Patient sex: M
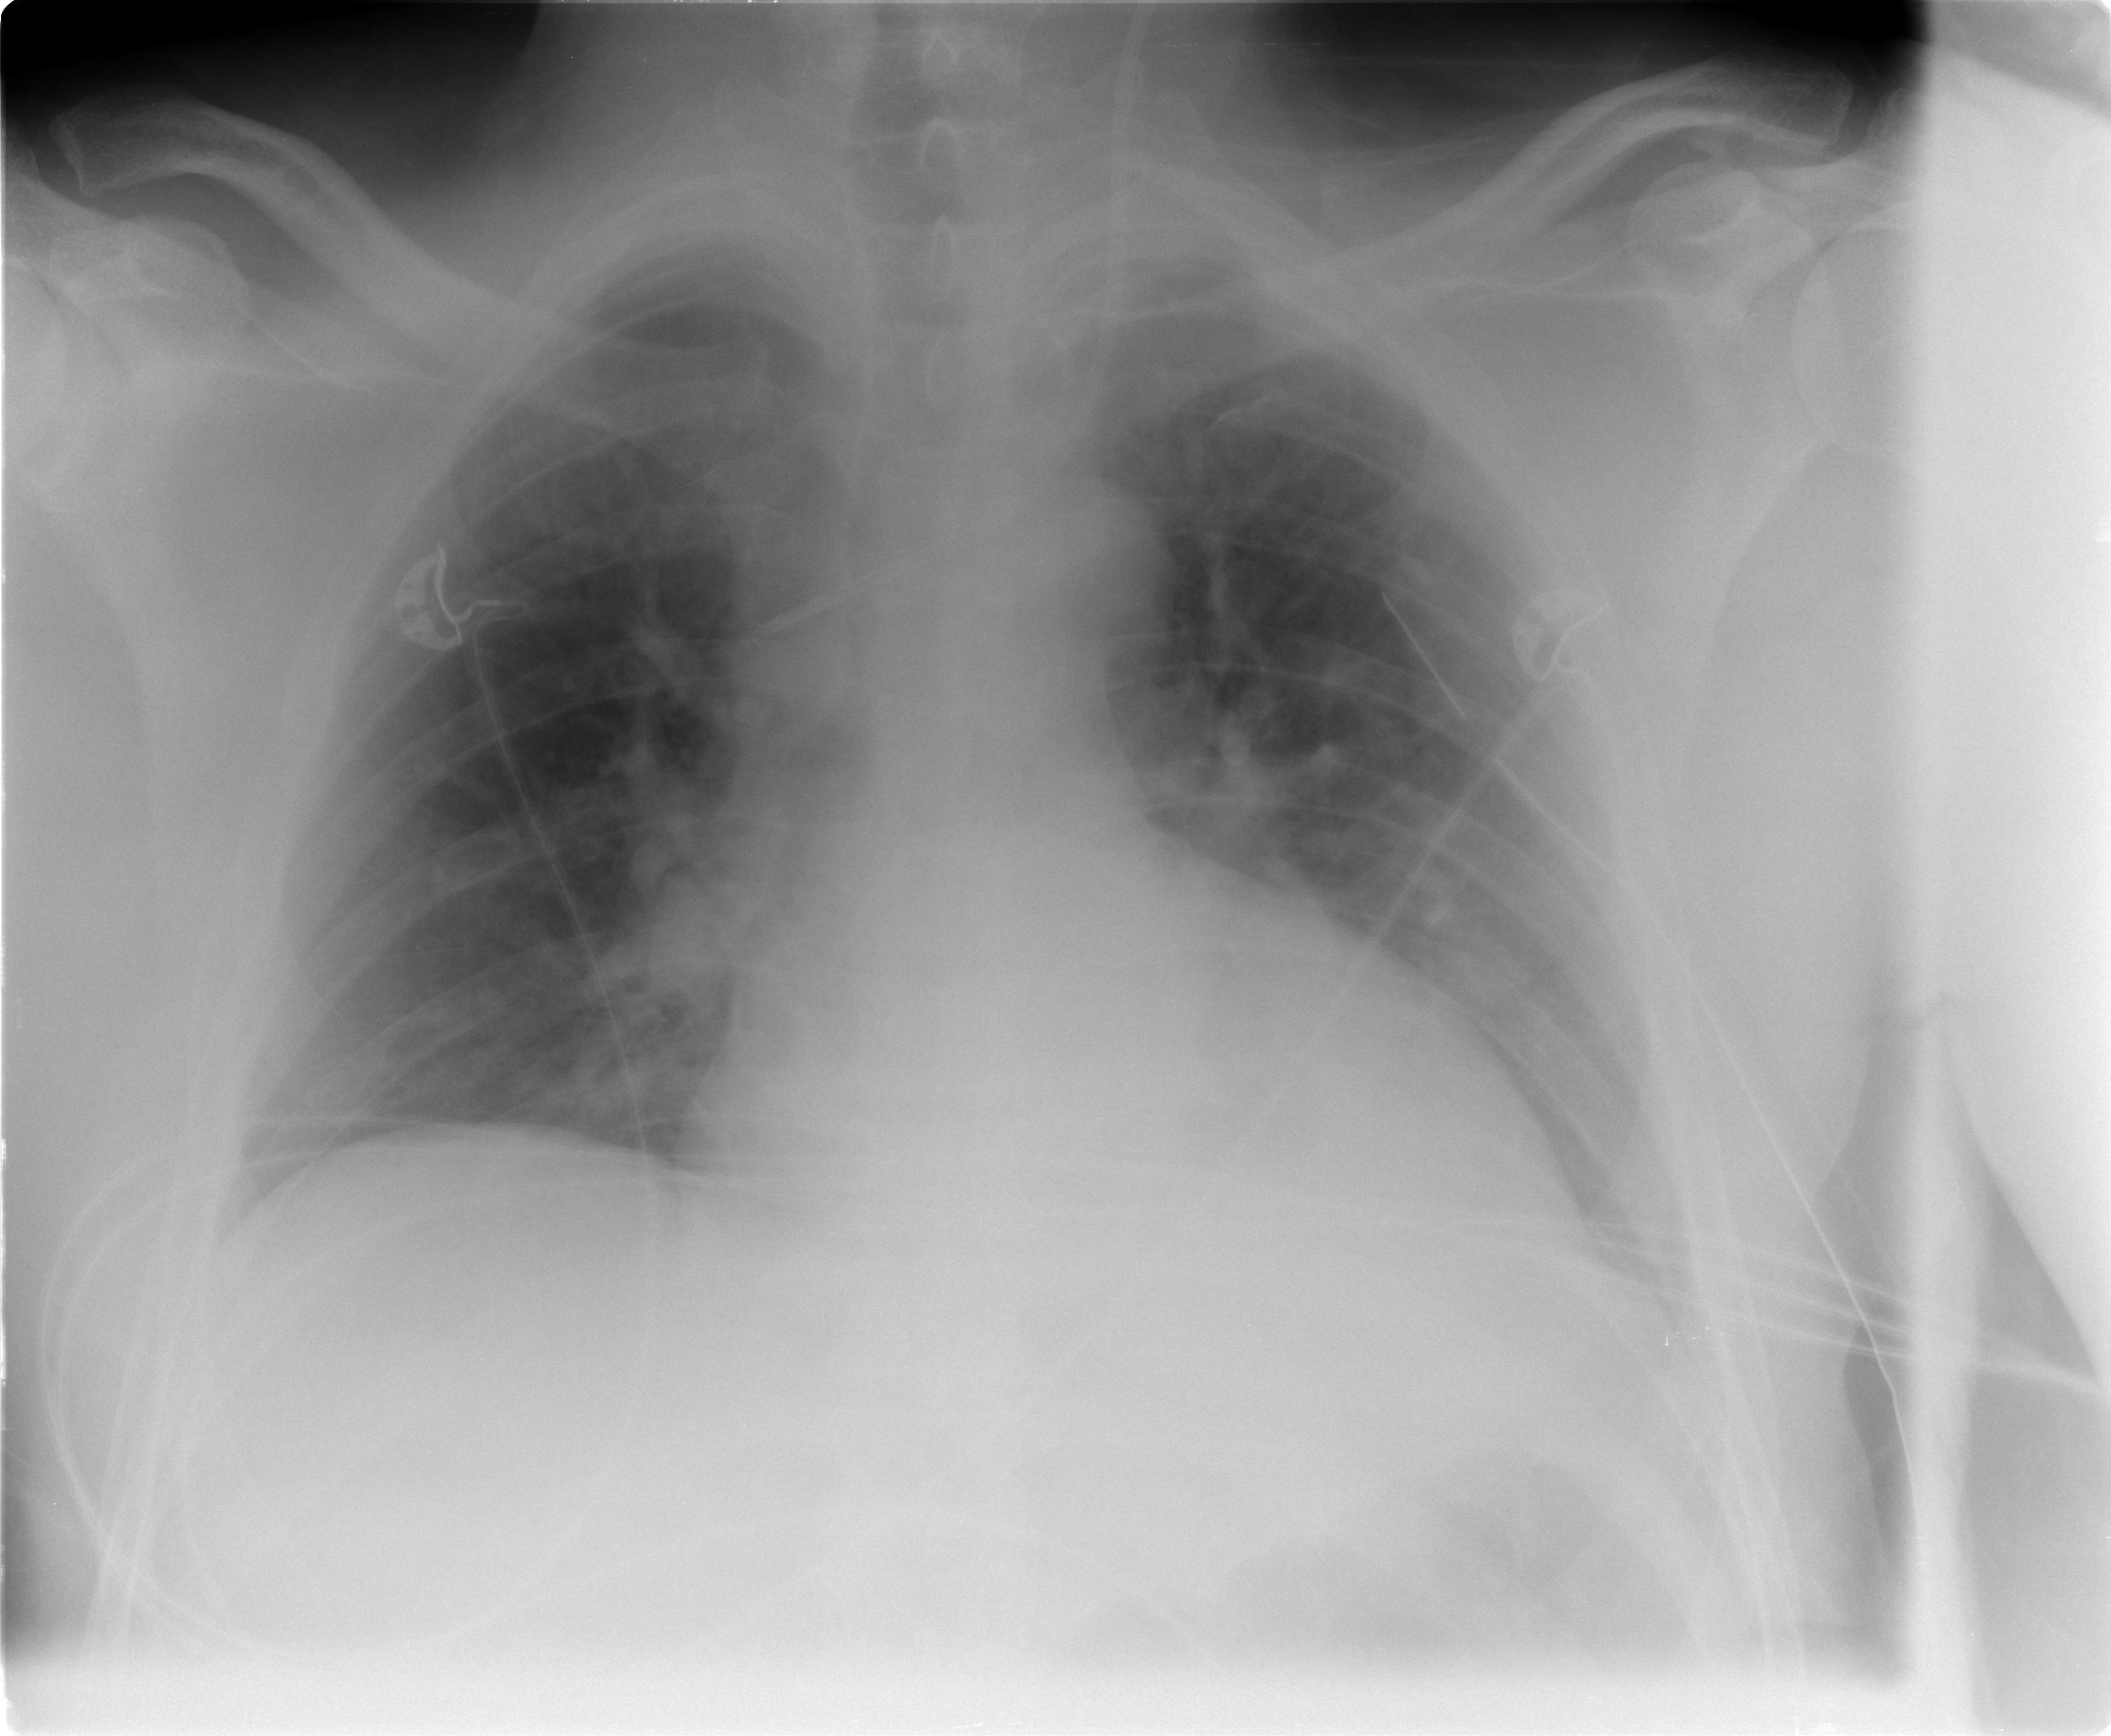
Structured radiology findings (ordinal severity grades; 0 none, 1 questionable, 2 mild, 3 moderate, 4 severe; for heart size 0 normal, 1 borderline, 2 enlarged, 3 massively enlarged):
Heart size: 1
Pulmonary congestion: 2
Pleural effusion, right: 0
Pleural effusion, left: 1
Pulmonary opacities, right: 0
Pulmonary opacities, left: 0
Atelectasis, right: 2
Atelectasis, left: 0